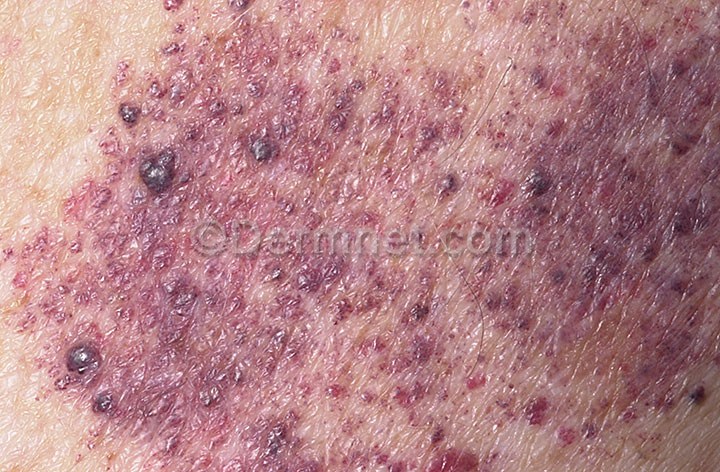
Disease: Vascular Tumors